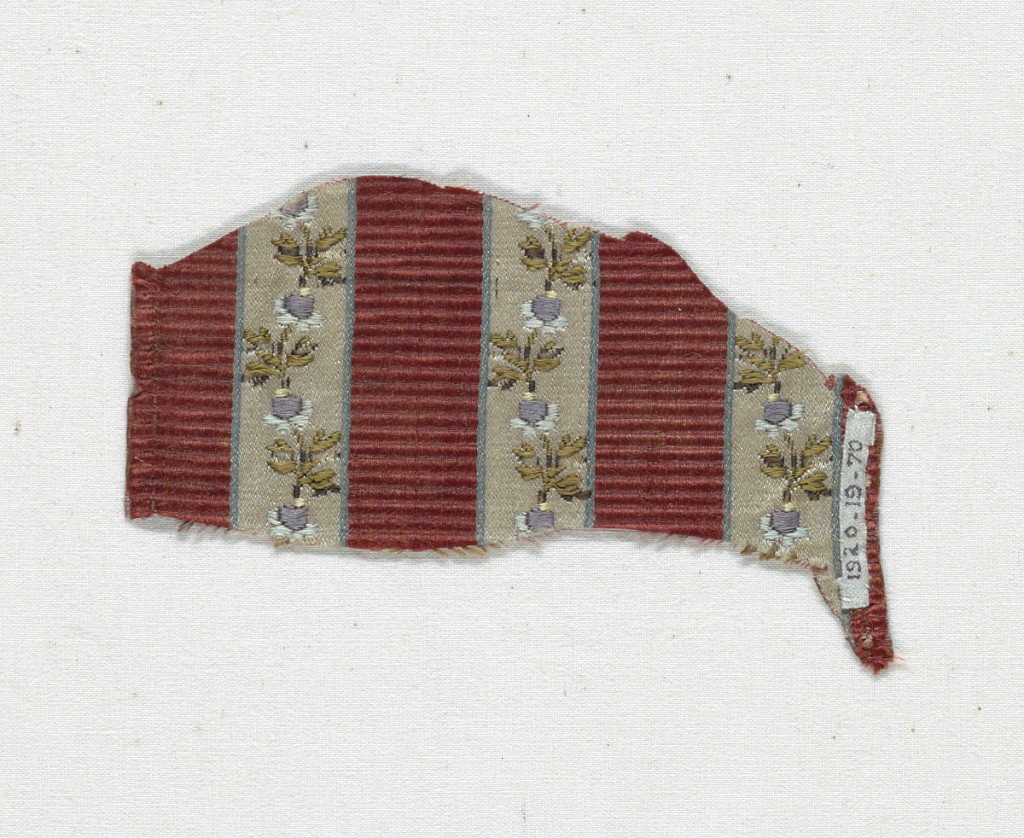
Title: Fragment
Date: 1751–1800
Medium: silk Technique: plain weave with supplementary discontinuous weft
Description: Stripes of a dark red silk ribbed weave alternating with stripes of white satin edged with light blue on which a small floral pattern is brocaded.